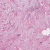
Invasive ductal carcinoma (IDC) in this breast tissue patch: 1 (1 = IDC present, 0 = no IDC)